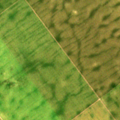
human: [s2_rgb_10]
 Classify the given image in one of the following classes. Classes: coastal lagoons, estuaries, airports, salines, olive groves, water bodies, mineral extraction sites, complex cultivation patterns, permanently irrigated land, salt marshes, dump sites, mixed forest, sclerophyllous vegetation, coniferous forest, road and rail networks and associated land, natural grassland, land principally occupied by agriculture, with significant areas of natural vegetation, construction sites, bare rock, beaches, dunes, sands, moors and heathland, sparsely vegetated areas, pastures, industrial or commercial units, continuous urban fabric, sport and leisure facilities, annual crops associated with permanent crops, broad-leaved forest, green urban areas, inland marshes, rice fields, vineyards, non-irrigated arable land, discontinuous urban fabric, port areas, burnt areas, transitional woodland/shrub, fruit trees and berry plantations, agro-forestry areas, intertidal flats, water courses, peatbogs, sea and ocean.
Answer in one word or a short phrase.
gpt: non-irrigated arable land